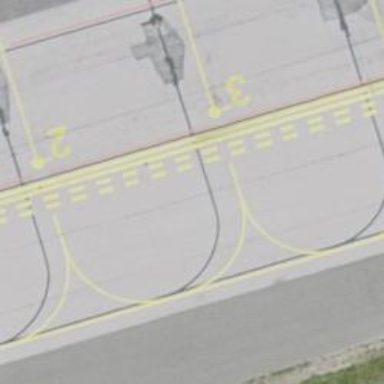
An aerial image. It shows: Runway holding position.